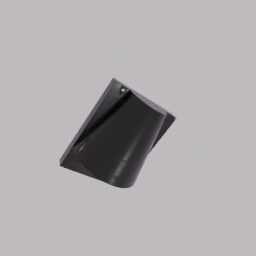
Label: lighting